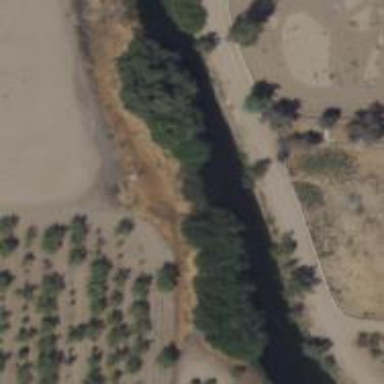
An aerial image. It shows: Canal.